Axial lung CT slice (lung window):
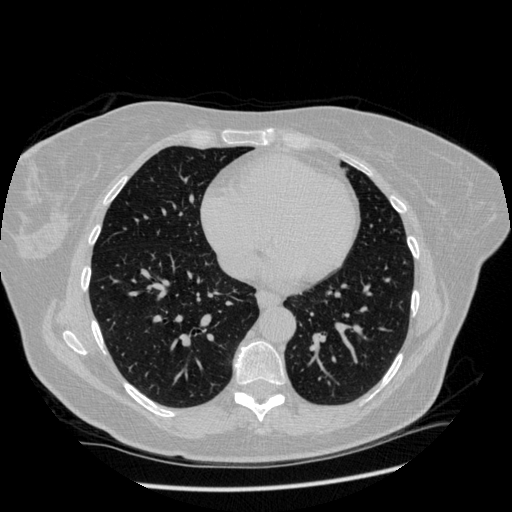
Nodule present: no